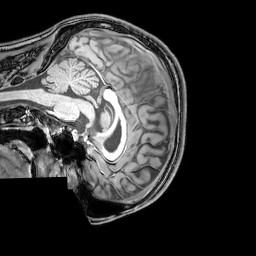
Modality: T1w
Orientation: sagittal
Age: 22
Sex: male
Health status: healthy
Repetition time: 0.081 s
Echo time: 0.037 s